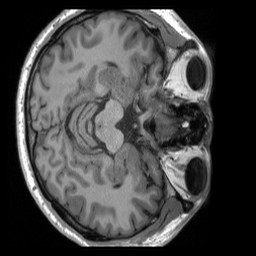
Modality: T1w
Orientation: axial
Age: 35
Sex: male
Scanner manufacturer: siemens
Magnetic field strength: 3 T
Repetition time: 2.4 s
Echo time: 0.00224 s